Question: Im creating a CSS triangle, code:
'''
display: block;
width: 0px;
height: 0px;
border-style: solid;
border-width: 0px 0px 9px 9px;
border-color: transparent transparent rgb(255, 255, 255);
position: absolute;
top: 14px;
left: 133px;
'''
The problem is that this triangle is rendering a border in Firefox 16.0.2 while using windows 7.
Screen Shot of triangle in FF - There are two triangles, superior and inferior, creating the same shadow

I checked in MAC's FF and it does not show any border for the triangle.
The triangle displays correctly in Chrome, Safari, IE, Opera, MAC and Windows
Any idea why this is happening??
EDIT:
you can check it here: <URL> The page displays the code shown above with a larger triangle
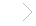
Answer: Try using rgba colours instead, like so:
border-color: rgba(255, 255, 255, 0) rgba(255, 255, 255, 0) rgb(255, 255, 255);
The default border colour is black, so maybe these borders are a weird transition artifact.
Instead of moving from invisible black to solid white, you'd be moving from invisible white to solid white.